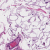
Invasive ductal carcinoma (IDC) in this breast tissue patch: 0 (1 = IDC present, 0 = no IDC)